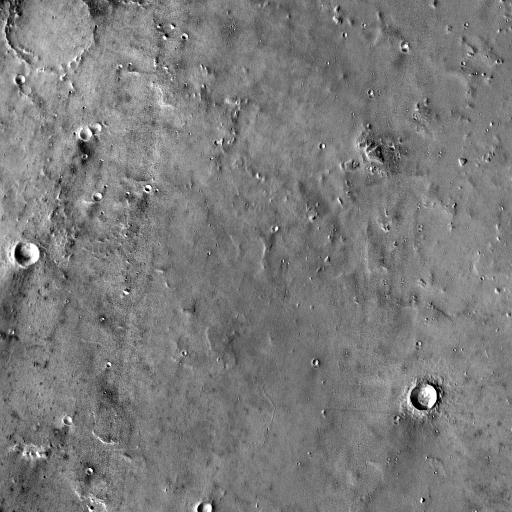
Crater classes present: Background, Other, Buried